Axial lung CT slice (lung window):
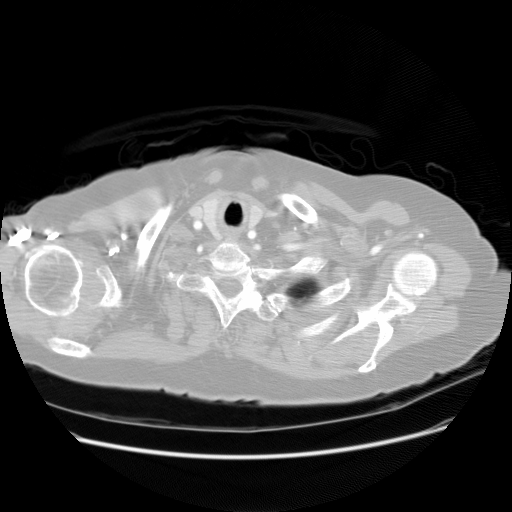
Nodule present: no